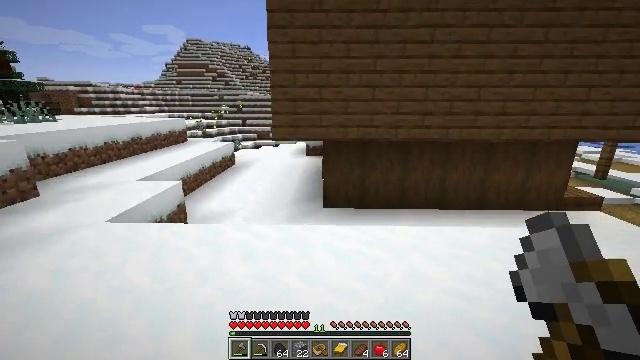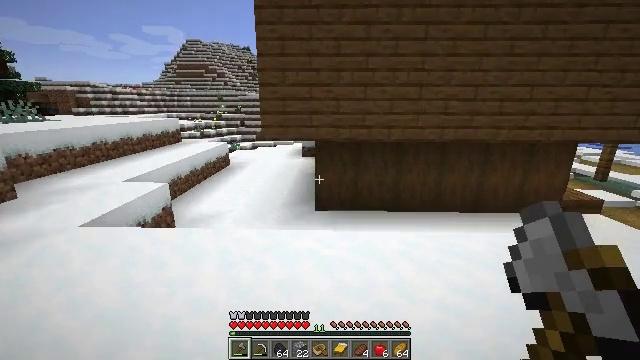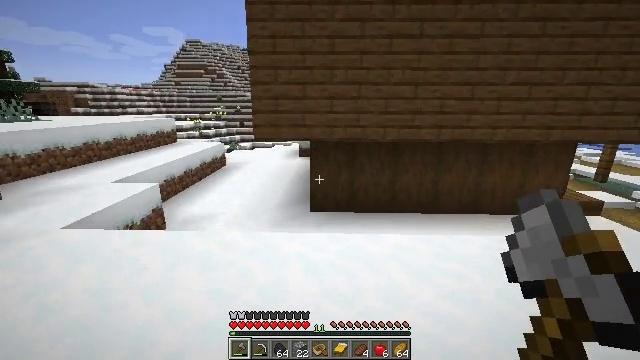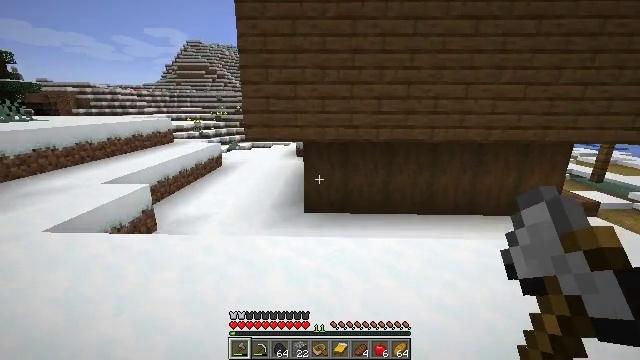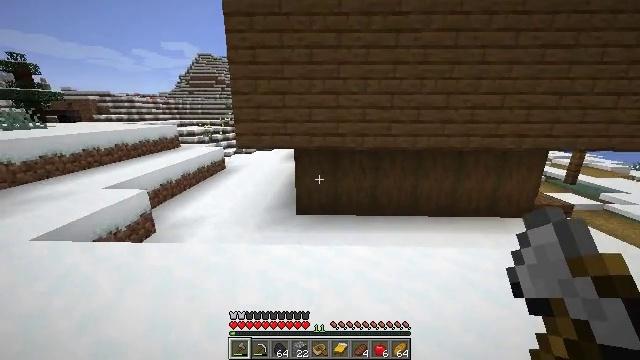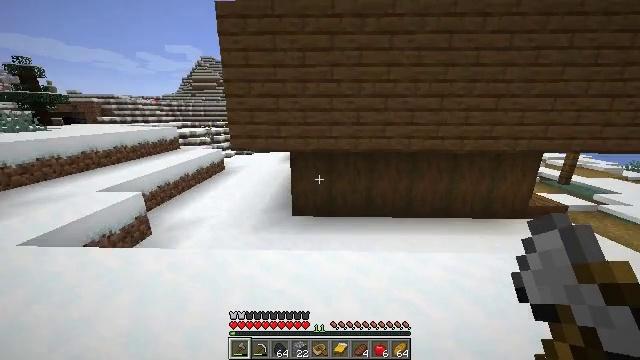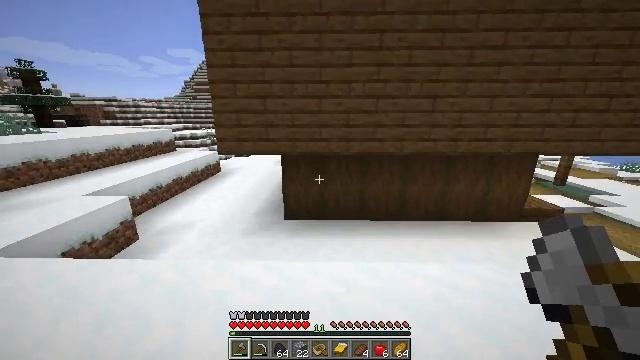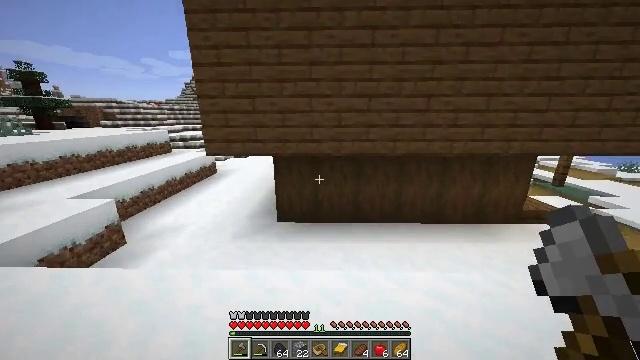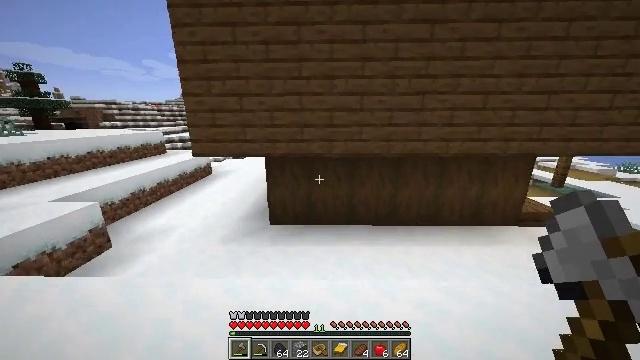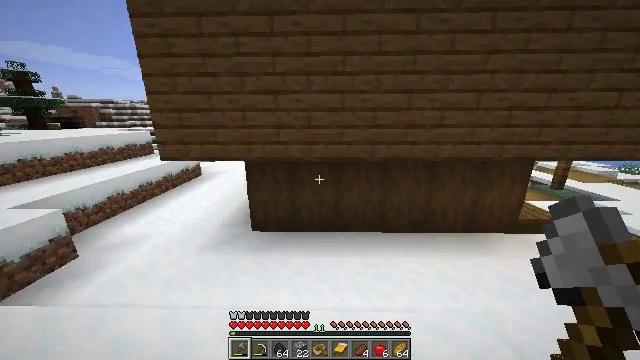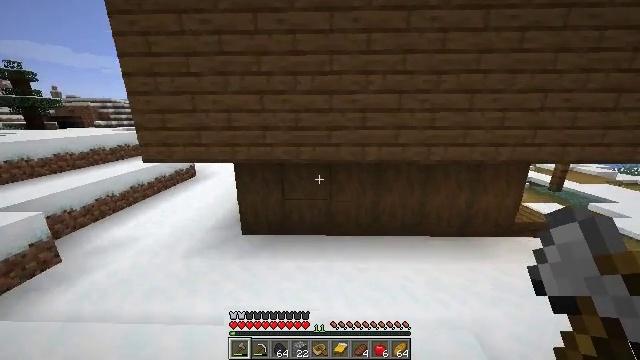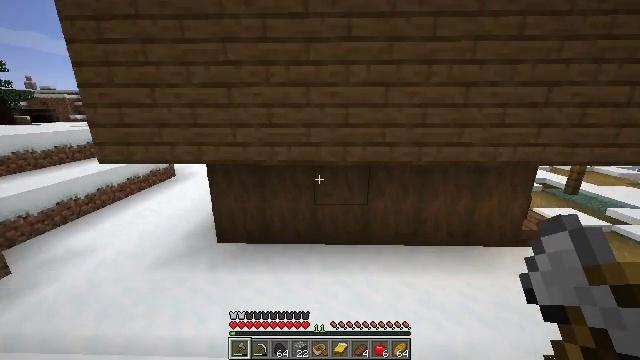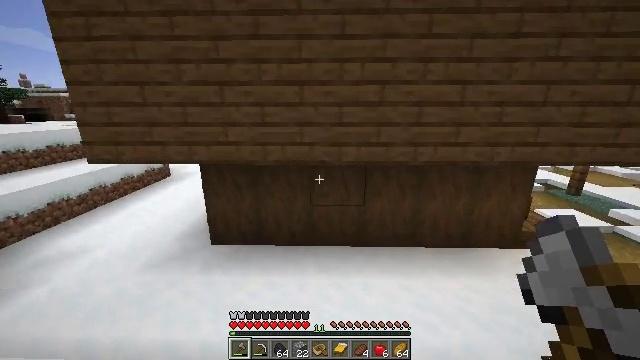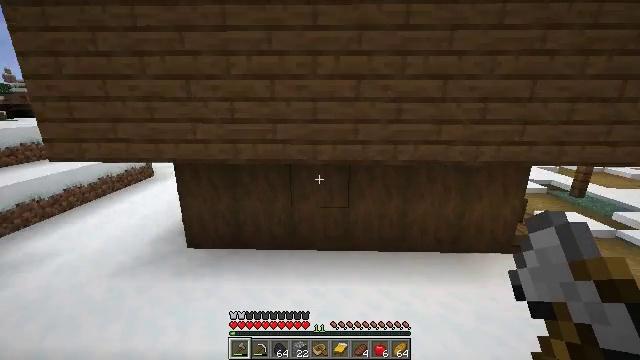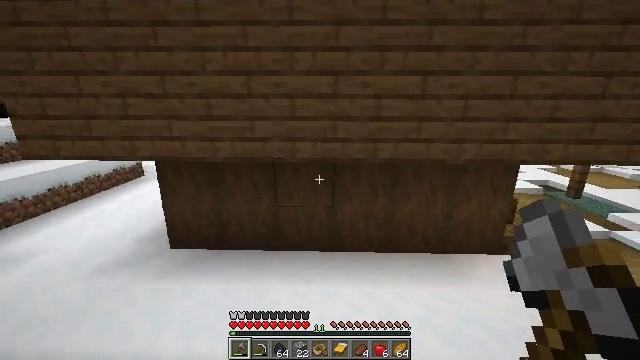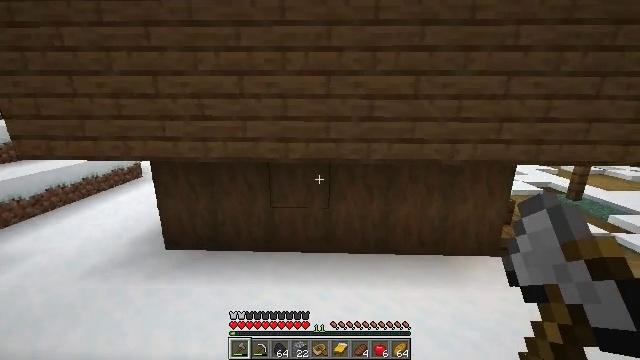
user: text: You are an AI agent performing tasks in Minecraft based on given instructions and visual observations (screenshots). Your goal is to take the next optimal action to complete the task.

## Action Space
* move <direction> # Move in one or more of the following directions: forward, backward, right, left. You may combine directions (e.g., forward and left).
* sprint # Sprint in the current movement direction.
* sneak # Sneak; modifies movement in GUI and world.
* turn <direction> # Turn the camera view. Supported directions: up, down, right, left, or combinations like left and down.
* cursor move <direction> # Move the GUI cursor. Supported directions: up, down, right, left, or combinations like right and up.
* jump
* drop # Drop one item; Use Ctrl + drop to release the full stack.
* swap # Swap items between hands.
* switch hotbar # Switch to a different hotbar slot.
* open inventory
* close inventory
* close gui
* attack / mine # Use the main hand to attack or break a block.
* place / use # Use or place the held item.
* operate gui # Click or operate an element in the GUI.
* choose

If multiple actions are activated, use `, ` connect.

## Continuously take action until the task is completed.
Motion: motion action
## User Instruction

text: Gather the lantern to use it later.
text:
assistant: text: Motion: move forward and move right
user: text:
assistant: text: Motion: move forward and move right, sprint
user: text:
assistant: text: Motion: move forward and move right, sprint
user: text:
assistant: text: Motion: move forward and move right, sprint
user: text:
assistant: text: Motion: move forward and move right, sprint
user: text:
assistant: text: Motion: move forward and move right, sprint
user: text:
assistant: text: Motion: move forward and move right, sprint
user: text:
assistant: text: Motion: move forward and move right, sprint
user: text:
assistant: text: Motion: move forward and move right, sprint
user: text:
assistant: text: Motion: move right, sprint
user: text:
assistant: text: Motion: move right, sprint
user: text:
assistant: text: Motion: move right, sprint
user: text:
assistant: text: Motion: move right, sprint
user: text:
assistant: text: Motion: move right, sprint
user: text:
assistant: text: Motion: move right, sprint
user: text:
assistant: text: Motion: move right, sprint, turn left and up
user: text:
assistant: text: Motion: move right, sprint
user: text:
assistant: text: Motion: move right, sprint, turn right and down
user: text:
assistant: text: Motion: move right, sprint, turn right and down
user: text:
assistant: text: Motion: move right, sprint, turn right
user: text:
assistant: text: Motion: move right, sprint
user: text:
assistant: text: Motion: move forward and move right, sprint, turn left
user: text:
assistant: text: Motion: move forward and move right, sprint, turn left
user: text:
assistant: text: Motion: move forward and move right, sprint, turn left
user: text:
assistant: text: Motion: move forward and move right, sprint
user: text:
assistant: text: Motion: move forward, sprint
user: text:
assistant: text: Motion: move forward, sprint, turn left and up
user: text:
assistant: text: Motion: move forward, sprint, turn left and up
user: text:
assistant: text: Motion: move forward, sprint
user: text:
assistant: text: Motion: move forward, sprint